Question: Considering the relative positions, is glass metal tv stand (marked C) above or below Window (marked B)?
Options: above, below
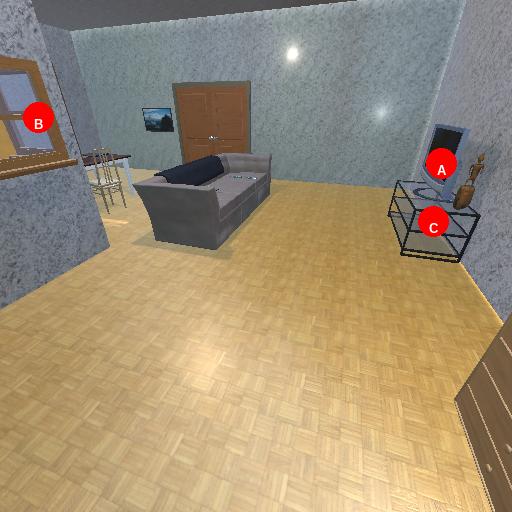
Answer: above